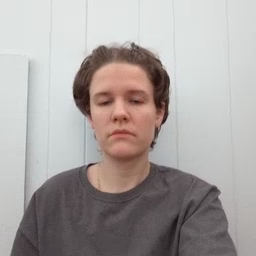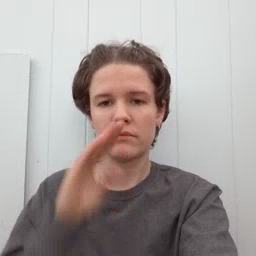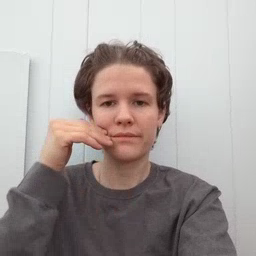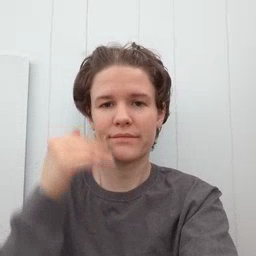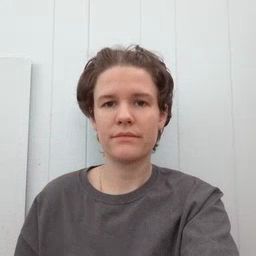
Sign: smile